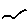
Label: bird